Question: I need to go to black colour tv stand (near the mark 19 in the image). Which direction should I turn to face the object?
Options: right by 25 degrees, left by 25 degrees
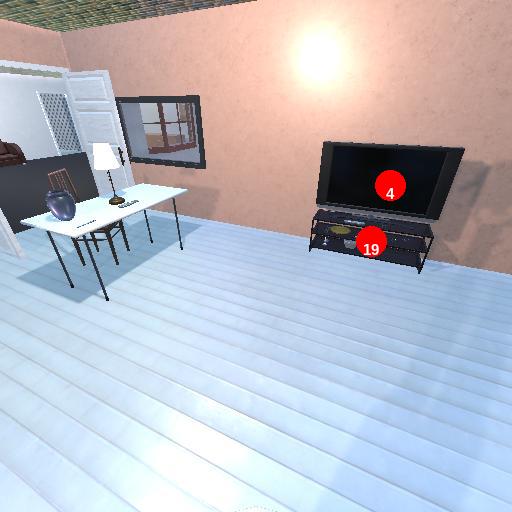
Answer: right by 25 degrees